Interaction volume radius: 10 \u00c5
Interaction volume height: 15 \u00c5
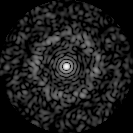
Disorder parameter: 0.8104